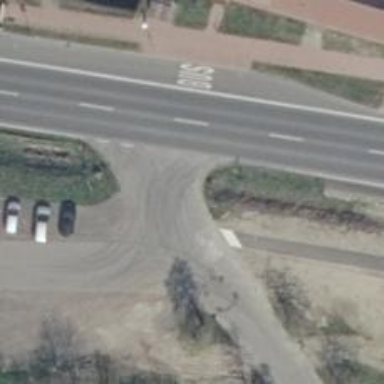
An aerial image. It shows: Unclassified road with asphalt surface.